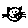
Label: cat